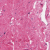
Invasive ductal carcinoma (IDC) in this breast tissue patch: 0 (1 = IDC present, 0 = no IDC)